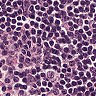
Metastatic tissue present: no